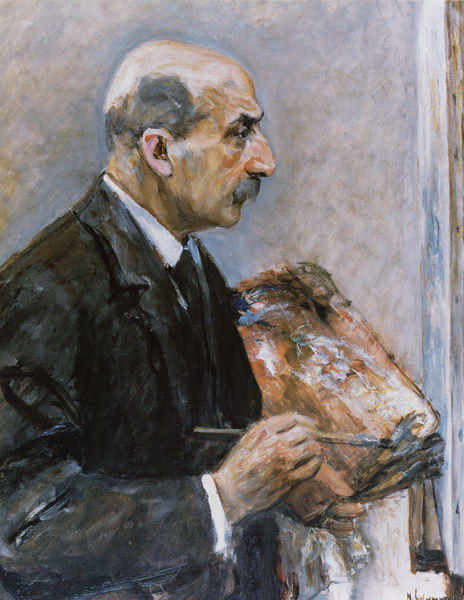
Titel: Selbstbildnis
Künstler: Max Liebermann
Institution: Privatbesitz
Schlagwörter: blau, dunkel, gemälde, hand, mann, weiß, aquarell, impressionismus, braun, fenster, grau, hintergrund, mund, nase, ohr, profil, schwarz, stirn, zeichnung, rot, tuch, beige, malerei, alt, anzug, bart, hemd, jacke, schnurrbart, wand, arm, augen, gesicht, halten, kragen, ärmel, bild, bildnis, portrait, porträt, vorhang, öl, pastos, haare, halbfigur, mantel, realismus, augenbrauen, arbeit, deutschland, hellblau, seitlich, studie, farben, kahl, ölgemälde, frack, gardine, krawatte, monet, streng, glatze, grimmig, atelier, maler, manet, staffelei, konzentriert, ölfarben, nägel, hemdkragen, jackett, schnauzbart, schnauzer, selbstporträt, jacket, kante, berlin, corinth, lovis, alter, buch, münchen, künstler, seite, selbstbildnis, leinwand, haarkranz, tasche, malen, palette, pinsel, liebermann, kravatte, krageb, selbstportrait, porrait, halbprofil, oberlippenbart, staffel, deutscher, zeichner, hemnd, imrpessionismus, muns, sacko, pinel, weißer hintergrund, pinselstrichj, selbstbildnis des künstlers, realismuss, selbstportrsit, ponsel